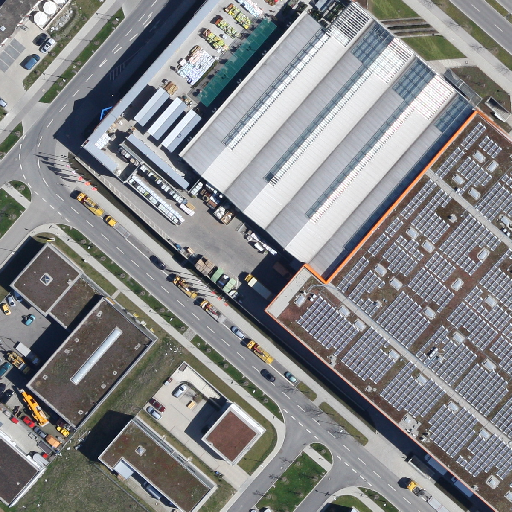
Referring expression: vehicle driving on the road